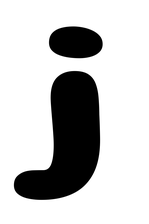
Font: Gluten_Bold